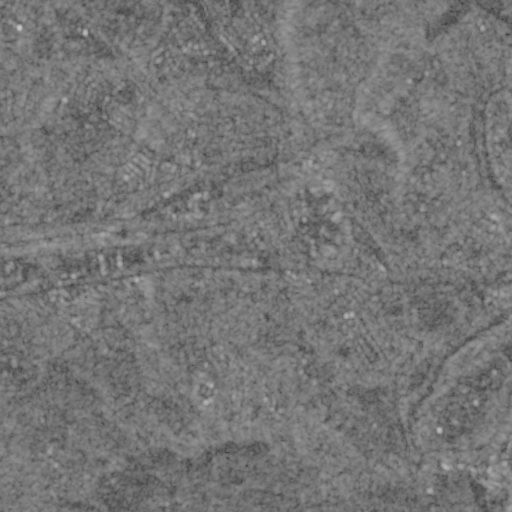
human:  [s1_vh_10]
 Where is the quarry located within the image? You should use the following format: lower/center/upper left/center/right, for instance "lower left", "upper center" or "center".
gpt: The quarry is located in the lower right of the image.
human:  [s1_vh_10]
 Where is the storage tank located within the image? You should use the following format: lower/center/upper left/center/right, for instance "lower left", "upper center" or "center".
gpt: The storage tank is located in the center left of the image.
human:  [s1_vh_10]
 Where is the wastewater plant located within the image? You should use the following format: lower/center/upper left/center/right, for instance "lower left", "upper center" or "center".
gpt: The wastewater plant is located in the center right of the image.
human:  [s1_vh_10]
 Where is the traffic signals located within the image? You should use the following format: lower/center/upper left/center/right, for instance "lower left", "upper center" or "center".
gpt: The traffic signals is located in the upper center of the image.
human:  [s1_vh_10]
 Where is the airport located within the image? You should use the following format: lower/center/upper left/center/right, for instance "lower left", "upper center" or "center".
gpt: There is no airport in the image.

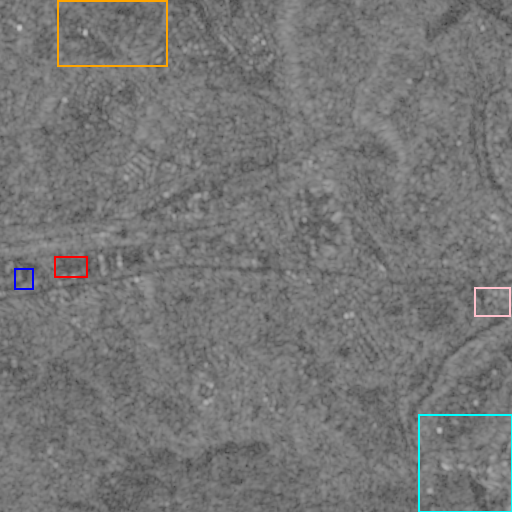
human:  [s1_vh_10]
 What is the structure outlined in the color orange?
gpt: The structure outlined in orange is a park.
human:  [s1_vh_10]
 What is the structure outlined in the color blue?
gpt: The structure outlined in blue is a parking lot.
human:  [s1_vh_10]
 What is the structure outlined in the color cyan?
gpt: The structure outlined in cyan is a quarry.
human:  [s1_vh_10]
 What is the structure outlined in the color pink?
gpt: The structure outlined in pink is a wastewater plant.
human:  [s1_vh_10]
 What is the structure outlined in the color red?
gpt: The structure outlined in red is a building.
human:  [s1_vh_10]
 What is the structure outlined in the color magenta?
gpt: There is no magenta outline.